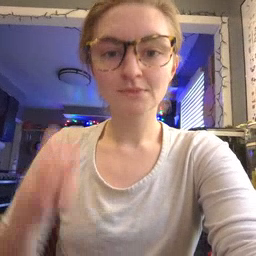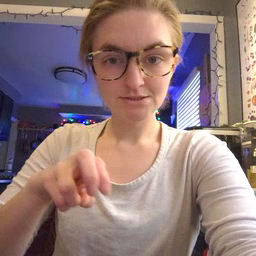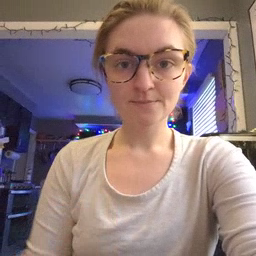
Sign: chair